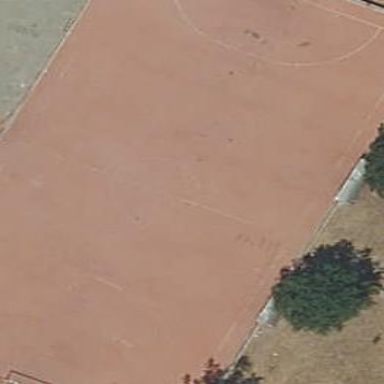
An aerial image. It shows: Concrete soccer pitch for leisure land activities.